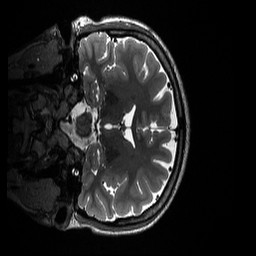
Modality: T2w
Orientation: coronal
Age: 23
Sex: female